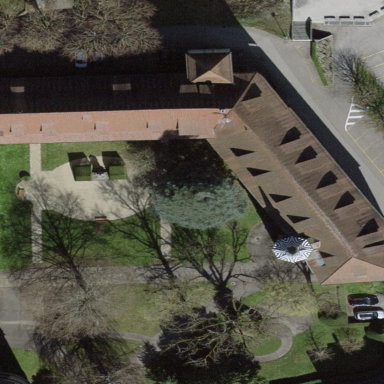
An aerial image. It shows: Courtyard created by human intervention.